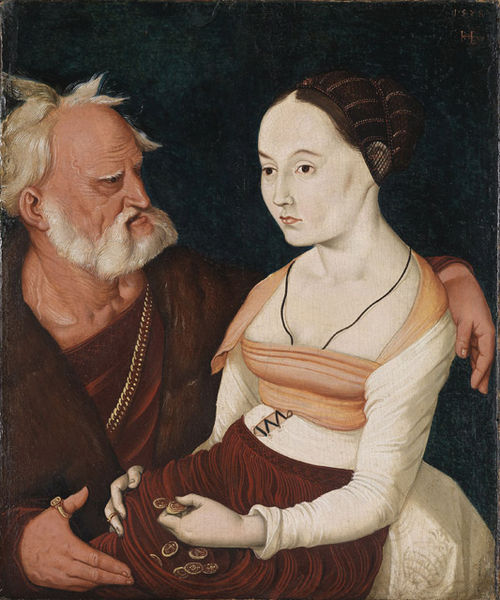
Titel: Ungleiches Liebespaar
Künstler: Hans Baldung
Standort: Karlsruhe
Institution: Staatliche Kunsthalle Karlsruhe
Schlagwörter: blau, dunkel, gemälde, hand, mann, umhang, weiß, menschen, mädchen, ausschnitt, braun, brust, daumen, frau, frisur, hell, kleid, nase, orange, schmuck, schwarz, stirn, blick, rot, tuch, malerei, rock, alt, bart, jung, kneipe, arm, arme, augen, bibel, blass, böse, falten, gesicht, halten, inkarnat, kleidung, pelz, tod, tot, trauer, bild, hals, holland, portrait, porträt, öl, gewand, gold, haare, mantel, reich, stoff, kind, personen, tochter, vater, prostituierte, blas, kontrast, stilleben, schürze, dutt, umarmung, alter mann, mieder, kette, baby, ausdruck, angst, blue, hands, people, red, white, bun, dress, female, gray, green, hair, lady, nose, old, painting, sitting, sleeve, woman, ernst, glatze, melancholisch, pink, brown, junge frau, schoß, knöpfe, schwanger, naht, brun, ring, dekolleté, dirne, spiel, alter, greis, geld, jugend, ehepaar, ehe, abwesend, goldkette, dienst, man, skin, gier, mittelalter, barz, adern, ear, girl, lap, young, bleich, eyes, dekolltee, drawing, bodice, color, chin, elderly, fabric, mouth, wrinkles, illustration, line, allegory, beard, old man, netz, couple, necklace, breast, peach, münze, sorge, amsterdam, lüstern, renaissance, art, medieval, lines, cloth, coin, münzen, northern, beautiful, figure, lips, pale, dutch, cheek, money, weisshaarig, hure, schwangerschaft, incarnat, haarnetz, rich, father, forehead, poor, metaphor, creepy, prostitution, wirres haar, zukunft, dominanz, prostitute, dienstleistung, sleeves, corset, coins, wealthy, age, hug, sadness, sorrow, holding, weißer bart, reicher mann, young woman, pregnant, lohn, decolletage, net, wealth, bear, brows, insichgekehrt, pädophil, bruegel, young lady, white hair, temptation, srawing, stitches, bra, poverty, insich, mad, vacant, zersaust, creep, hairnet, lined, pregnancy, daumenring, bling, covetousness, dark red, leering, leery, op a, ppor